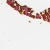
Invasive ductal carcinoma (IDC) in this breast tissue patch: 0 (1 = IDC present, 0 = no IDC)